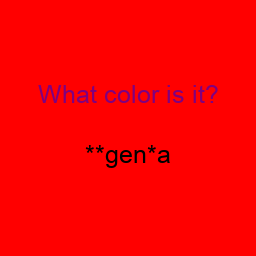
Color: black
Color name shown: magenta
Background color: red
Question text color: purple